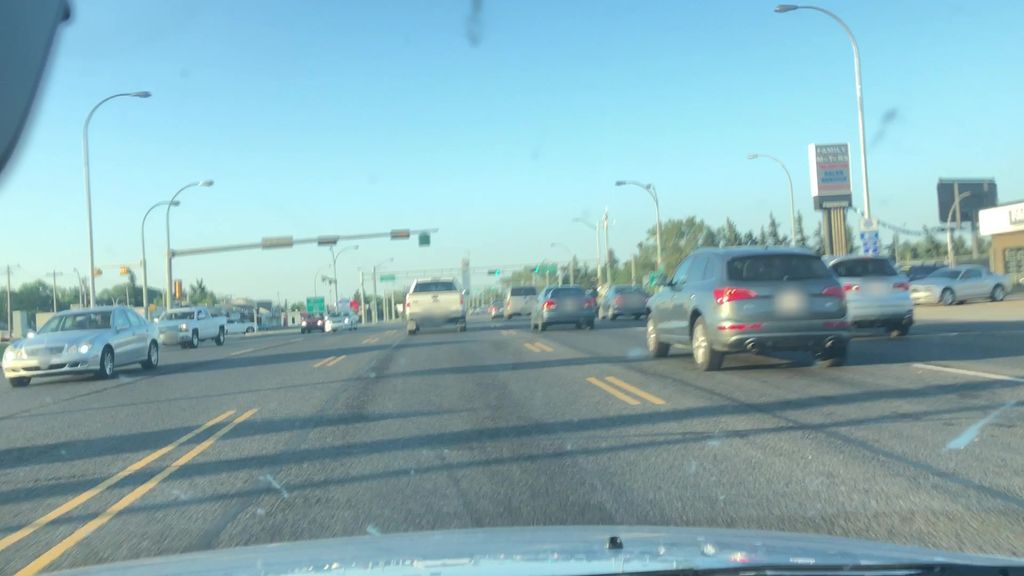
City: edmonton